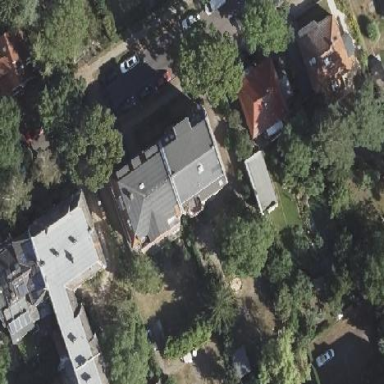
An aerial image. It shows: Residential building with unique double saltbox roof shape.